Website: home-depot
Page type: cart
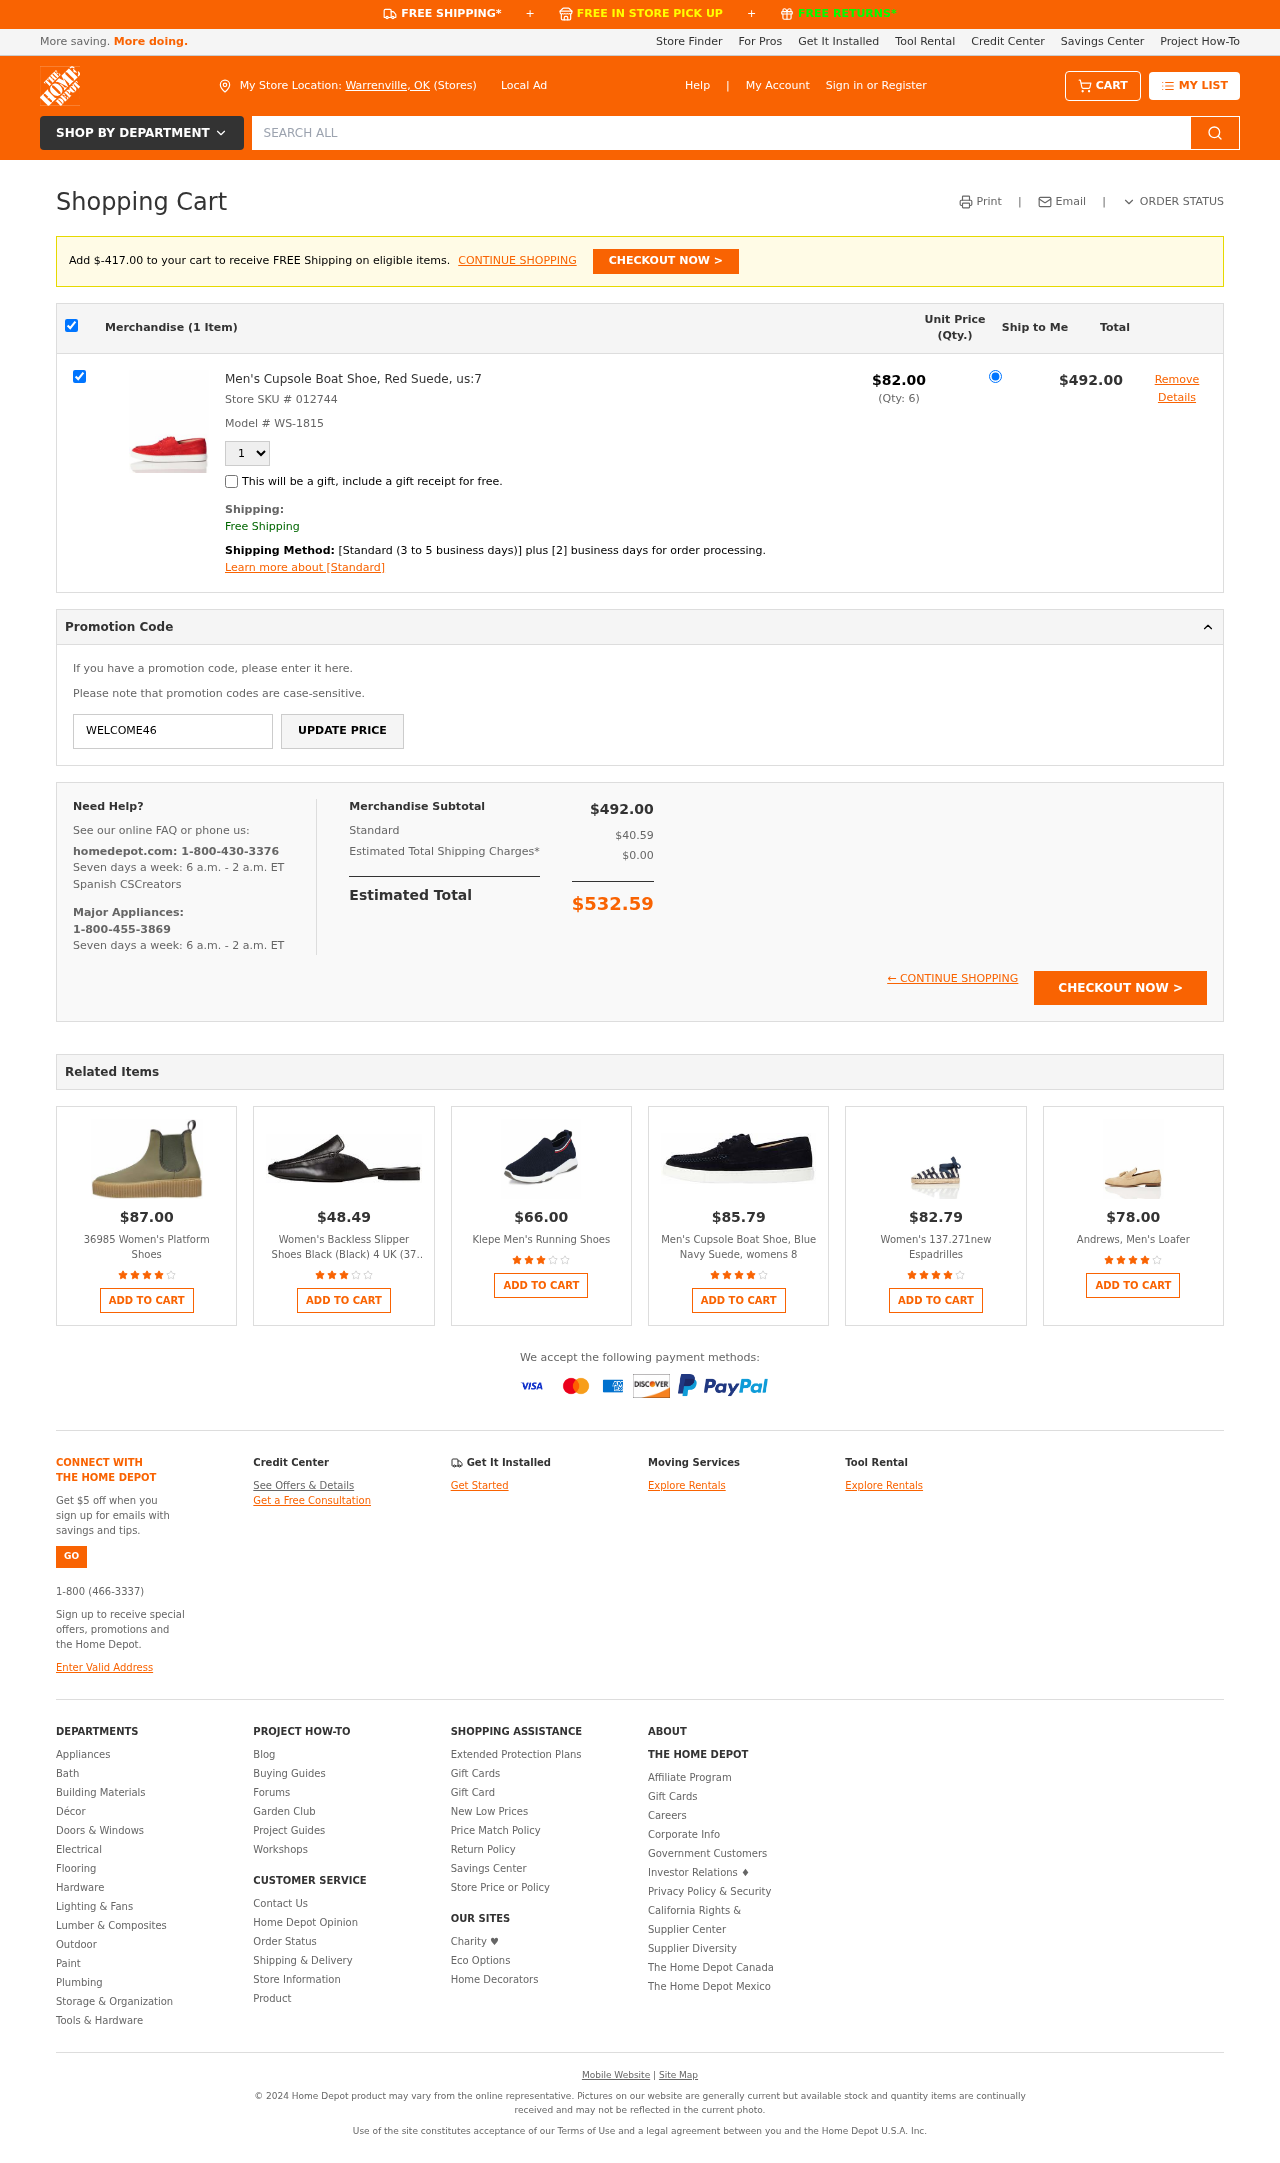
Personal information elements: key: PII_CITY_STATE
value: Warrenville, OK
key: PII_PROMO_CODE
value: WELCOME46
Product elements: key: PRODUCT1_NAME
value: Men's Cupsole Boat Shoe, Red Suede, us:7
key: PRODUCT1_PRICE
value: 82
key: PRODUCT1_QUANTITY
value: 6
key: PRODUCT1_QUANTITY
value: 1
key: PRODUCT2_NAME
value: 36985 Women's Platform Shoes
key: PRODUCT2_PRICE
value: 87
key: PRODUCT2_RATING
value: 3.8
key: PRODUCT3_NAME
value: Women's Backless Slipper Shoes Black (Black) 4 UK (37 EU)
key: PRODUCT3_PRICE
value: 48.49
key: PRODUCT3_RATING
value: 3.4
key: PRODUCT4_NAME
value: Klepe Men's Running Shoes
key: PRODUCT4_PRICE
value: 66
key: PRODUCT4_RATING
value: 3.4
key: PRODUCT5_NAME
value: Men's Cupsole Boat Shoe, Blue Navy Suede, womens 8
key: PRODUCT5_PRICE
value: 85.79
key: PRODUCT5_RATING
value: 3.8
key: PRODUCT6_NAME
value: Women's 137.271new Espadrilles
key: PRODUCT6_PRICE
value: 82.79
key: PRODUCT6_RATING
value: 4
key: PRODUCT7_NAME
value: Andrews, Men's Loafer
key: PRODUCT7_PRICE
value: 78
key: PRODUCT7_RATING
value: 3.6
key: PRODUCT1_SKU
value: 012744
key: PRODUCT1_MODEL
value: WS-1815
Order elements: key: AMOUNT_TO_FREE_SHIPPING
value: $-417.00
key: ORDER_NUM_ITEMS
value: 1
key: ORDER_SUBTOTAL
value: $492.00
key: ORDER_TAX
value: $40.59
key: ORDER_SHIPPING_COST
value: $0.00
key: ORDER_TOTAL
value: $532.59
Search elements: key: HEADER_SEARCH
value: SEARCH ALL